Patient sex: F
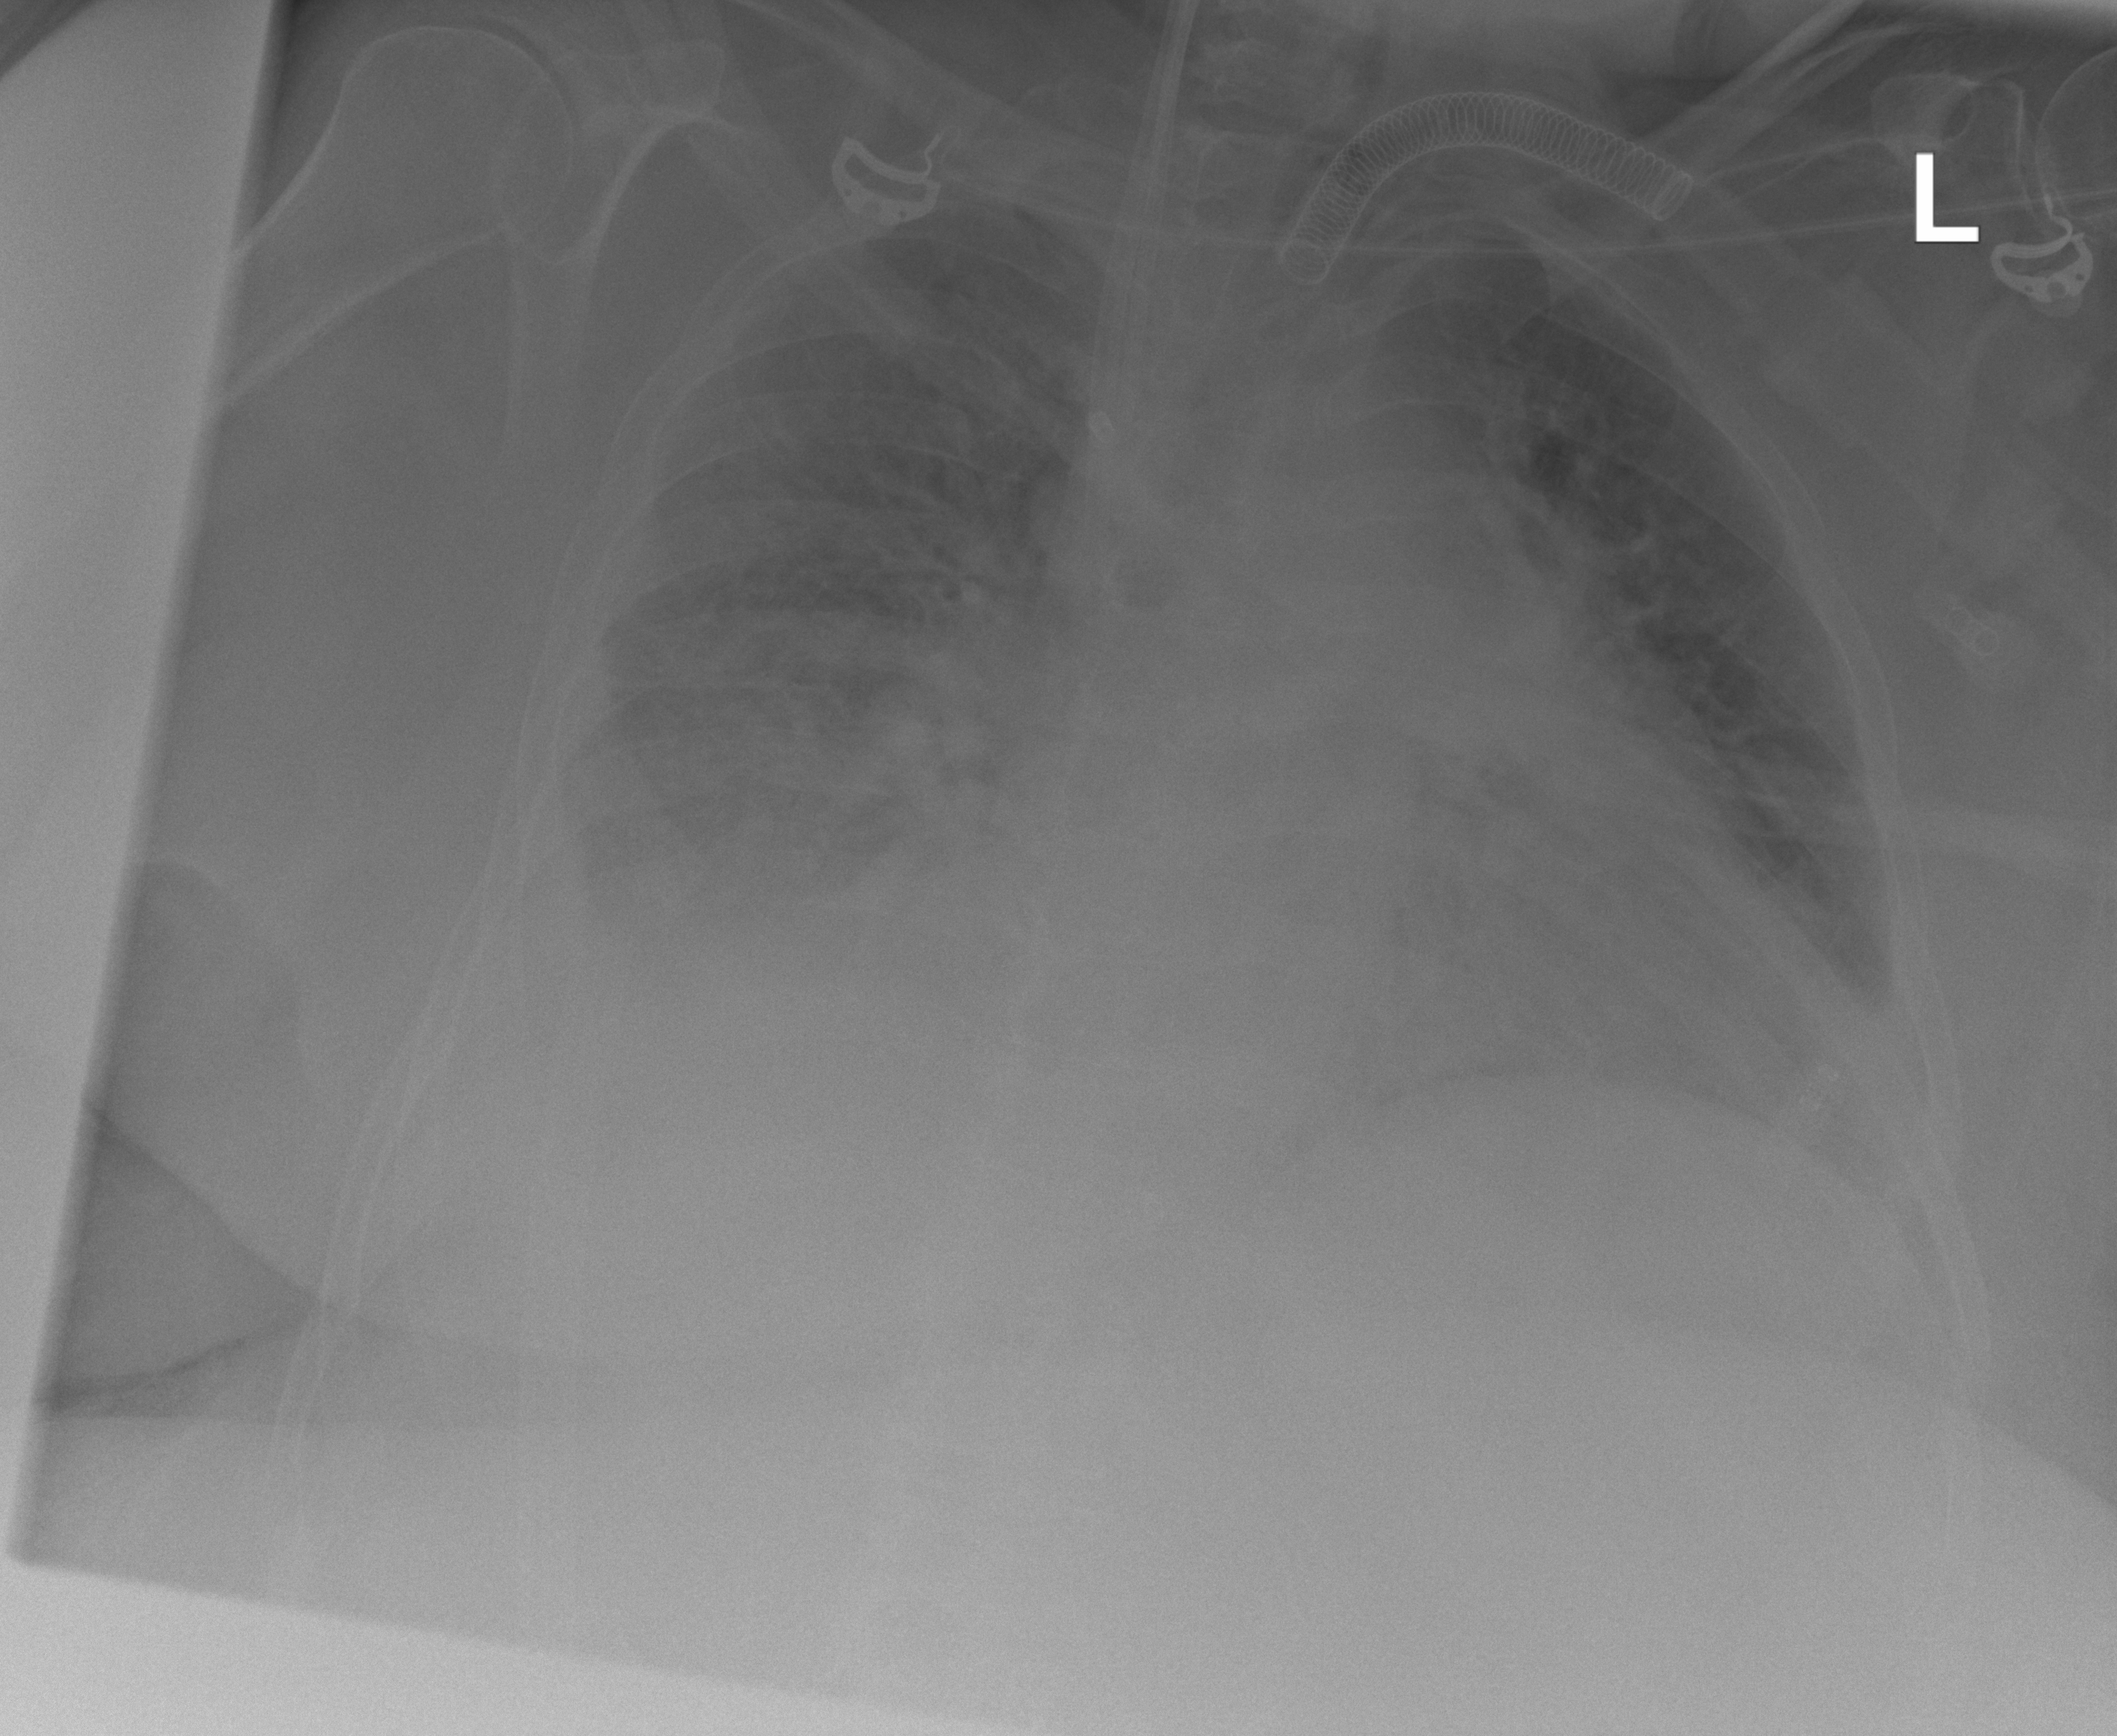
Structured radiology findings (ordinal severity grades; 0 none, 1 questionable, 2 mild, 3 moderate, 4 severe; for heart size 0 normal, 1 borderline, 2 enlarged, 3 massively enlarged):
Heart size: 2
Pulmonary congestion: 3
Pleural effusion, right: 3
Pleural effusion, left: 1
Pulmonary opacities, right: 2
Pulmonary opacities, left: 1
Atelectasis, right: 2
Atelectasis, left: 2